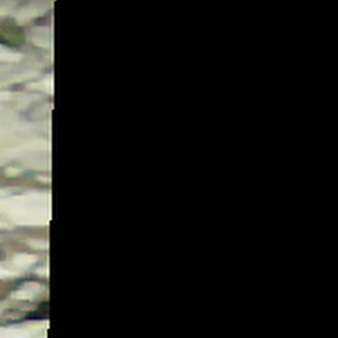
Label: other